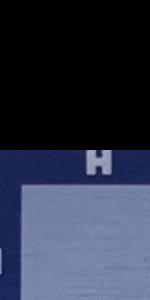
Label: Empty